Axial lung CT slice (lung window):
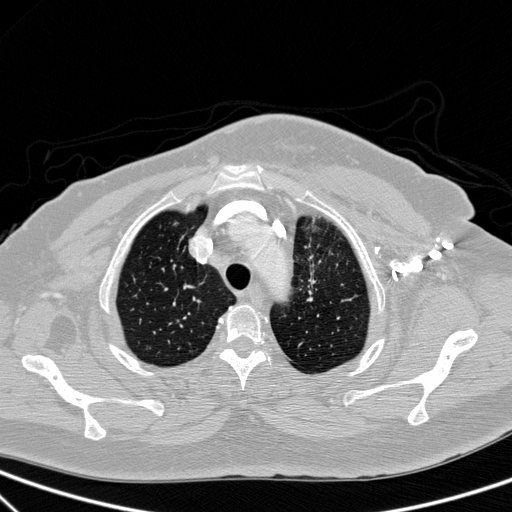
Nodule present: no